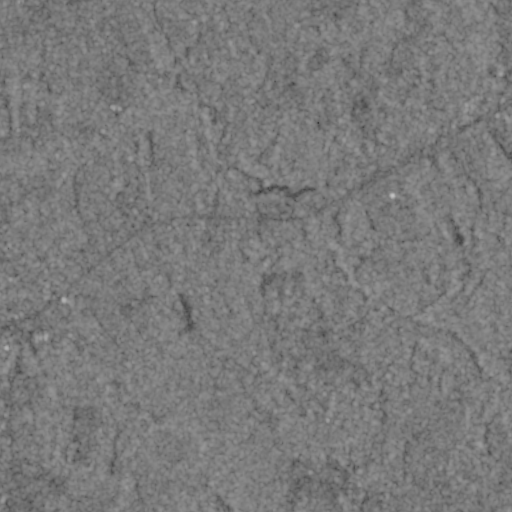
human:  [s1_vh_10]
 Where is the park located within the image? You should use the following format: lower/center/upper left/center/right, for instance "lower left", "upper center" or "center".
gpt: The park is located in the lower left of the image.
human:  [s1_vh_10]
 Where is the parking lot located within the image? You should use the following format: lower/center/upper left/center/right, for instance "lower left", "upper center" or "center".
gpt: The parking lot is located in the center left of the image.
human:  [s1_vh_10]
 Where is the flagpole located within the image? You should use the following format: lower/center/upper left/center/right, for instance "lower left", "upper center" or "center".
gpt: The flagpole is located in the upper right of the image.
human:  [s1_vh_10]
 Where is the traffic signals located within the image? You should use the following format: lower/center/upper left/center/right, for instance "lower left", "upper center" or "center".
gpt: The traffic signals is located in the center left of the image.
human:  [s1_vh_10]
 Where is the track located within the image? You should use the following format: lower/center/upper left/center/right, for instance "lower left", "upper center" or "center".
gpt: There is no track in the image.

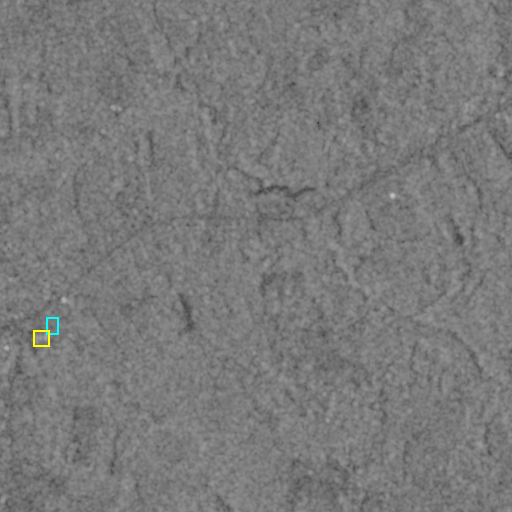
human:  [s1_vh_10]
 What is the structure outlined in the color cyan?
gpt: The structure outlined in cyan is a park.
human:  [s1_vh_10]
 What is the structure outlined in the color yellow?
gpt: The structure outlined in yellow is a building.
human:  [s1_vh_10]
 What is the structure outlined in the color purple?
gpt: There is no purple outline.